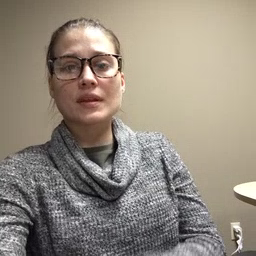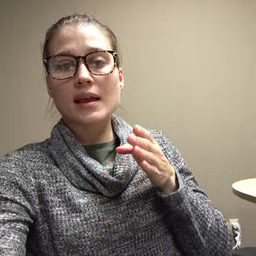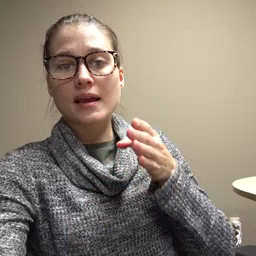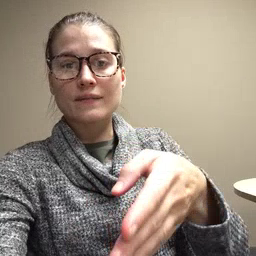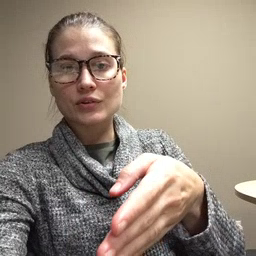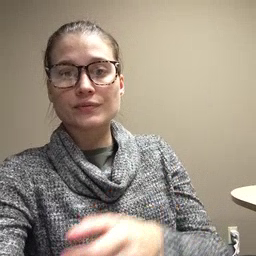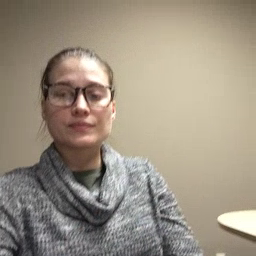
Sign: after